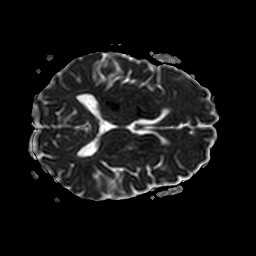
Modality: ADC
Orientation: axial
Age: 61
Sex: female
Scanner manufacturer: philips
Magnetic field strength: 3 T
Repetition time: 4.09 s
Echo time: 0.06073 s